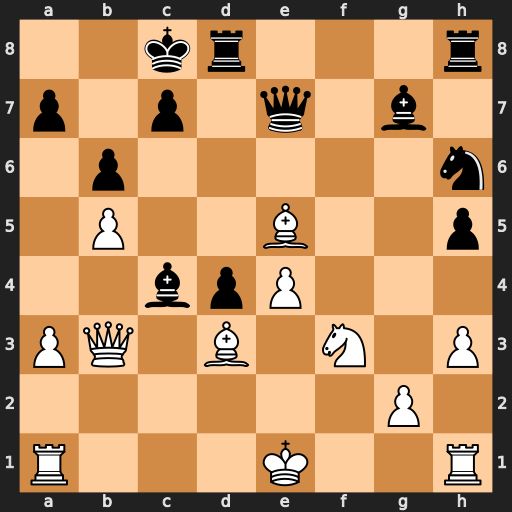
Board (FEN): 2kr3r/p1p1q1b1/1p5n/1P2B2p/2bpP3/PQ1B1N1P/6P1/R3K2R
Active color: w
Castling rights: KQ
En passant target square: -
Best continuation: Bxc4 Bxe5 Be6+